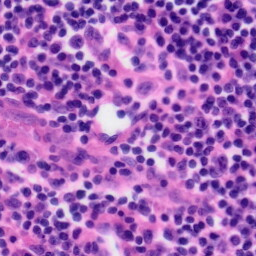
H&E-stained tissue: Tonsil